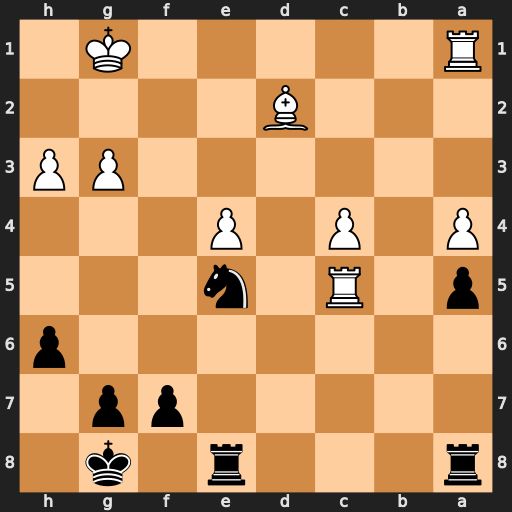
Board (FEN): r3r1k1/5pp1/7p/p1R1n3/P1P1P3/6PP/3B4/R5K1
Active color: b
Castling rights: -
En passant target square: -
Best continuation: Nf3+ Kg2 Nxd2